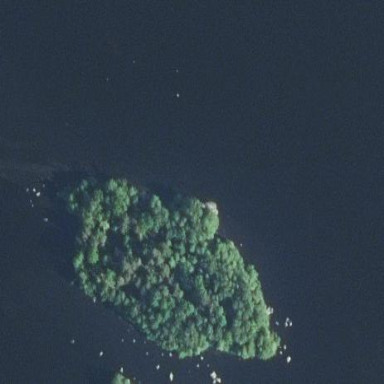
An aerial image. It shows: Islet.